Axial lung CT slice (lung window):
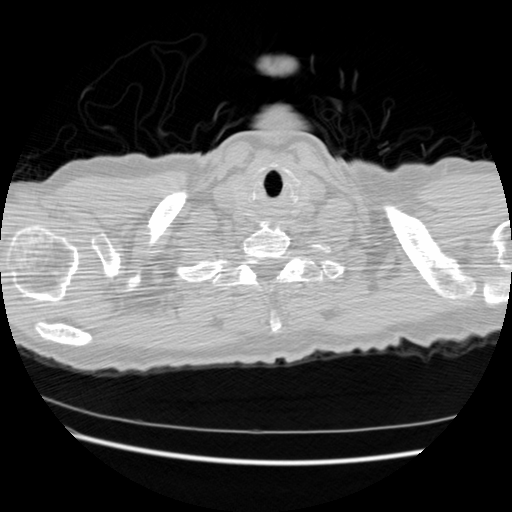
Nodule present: no